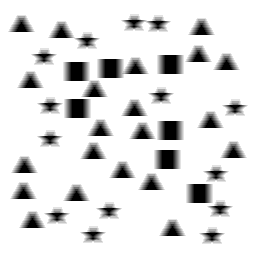
Squares: 7
Triangles: 21
Stars: 14
Total shapes: 42